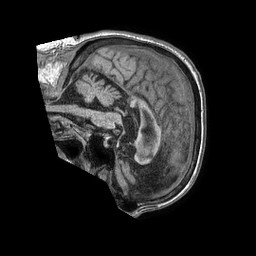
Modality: T1w
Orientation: sagittal
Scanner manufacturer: philips
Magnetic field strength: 1.5 T
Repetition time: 0.007646 s
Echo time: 0.003478 s